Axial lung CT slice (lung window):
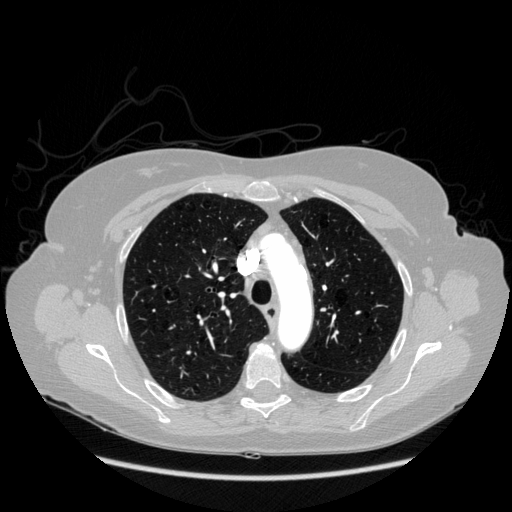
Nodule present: no